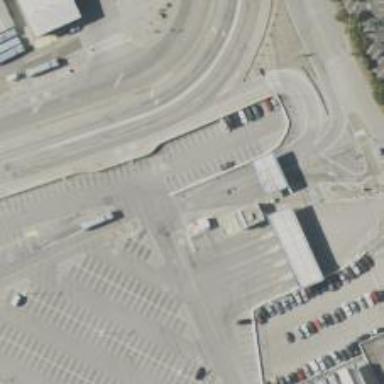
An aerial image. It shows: Service road tunnel under building passage.